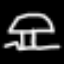
Label: mushroom